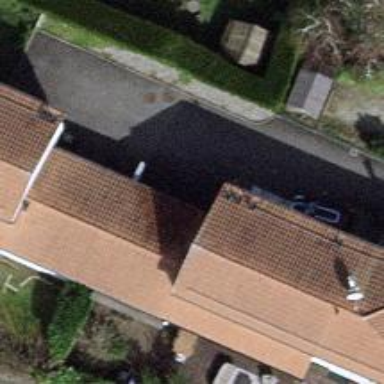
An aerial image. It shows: View of roof of building.